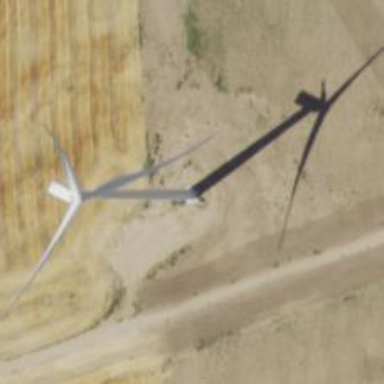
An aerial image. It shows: Wind generator with horizontal axis. The generator is wind turbine.